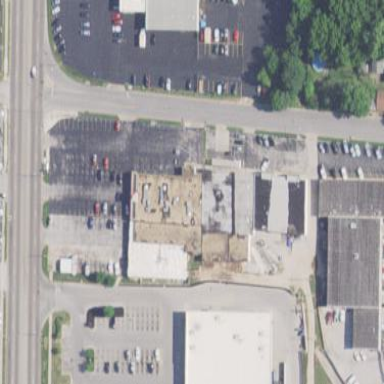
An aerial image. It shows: Retail building.